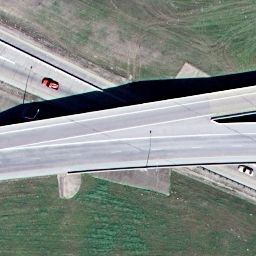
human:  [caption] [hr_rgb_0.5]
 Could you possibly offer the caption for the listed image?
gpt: A road go across another one diagonally with some cars on the roads .

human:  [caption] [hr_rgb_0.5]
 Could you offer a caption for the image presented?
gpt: An overpass with a road go across another one diagonally .

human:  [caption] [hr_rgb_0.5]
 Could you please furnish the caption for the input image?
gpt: An overpass with a road go across another one diagonally with some plants beside the roads .

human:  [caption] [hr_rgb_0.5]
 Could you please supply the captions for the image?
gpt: An overpass with a road go across another one diagonally with some cars on the roads .

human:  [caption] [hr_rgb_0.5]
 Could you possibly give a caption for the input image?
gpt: A road go across another one with some plants beside the roads .